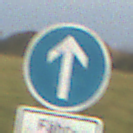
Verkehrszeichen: VorgeschriebeneFahrtrichtungGeradeaus
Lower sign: SonstigeFahrzeugePersonengruppenFrei4
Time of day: SunriseSunset
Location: Outdoor (Nature)
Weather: PartlyCloudy
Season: NotSpecified
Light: Natural